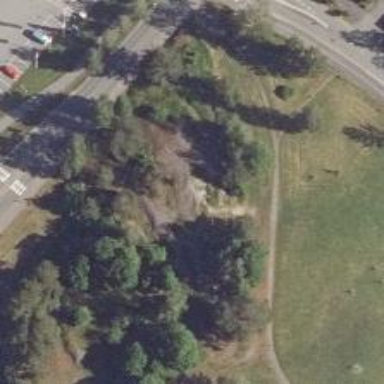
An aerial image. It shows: Disc golf tee.